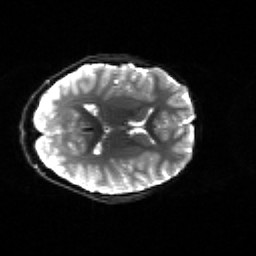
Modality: sbref
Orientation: axial
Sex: male
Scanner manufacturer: siemens
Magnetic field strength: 3 T
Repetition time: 5 s
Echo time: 0.071 s